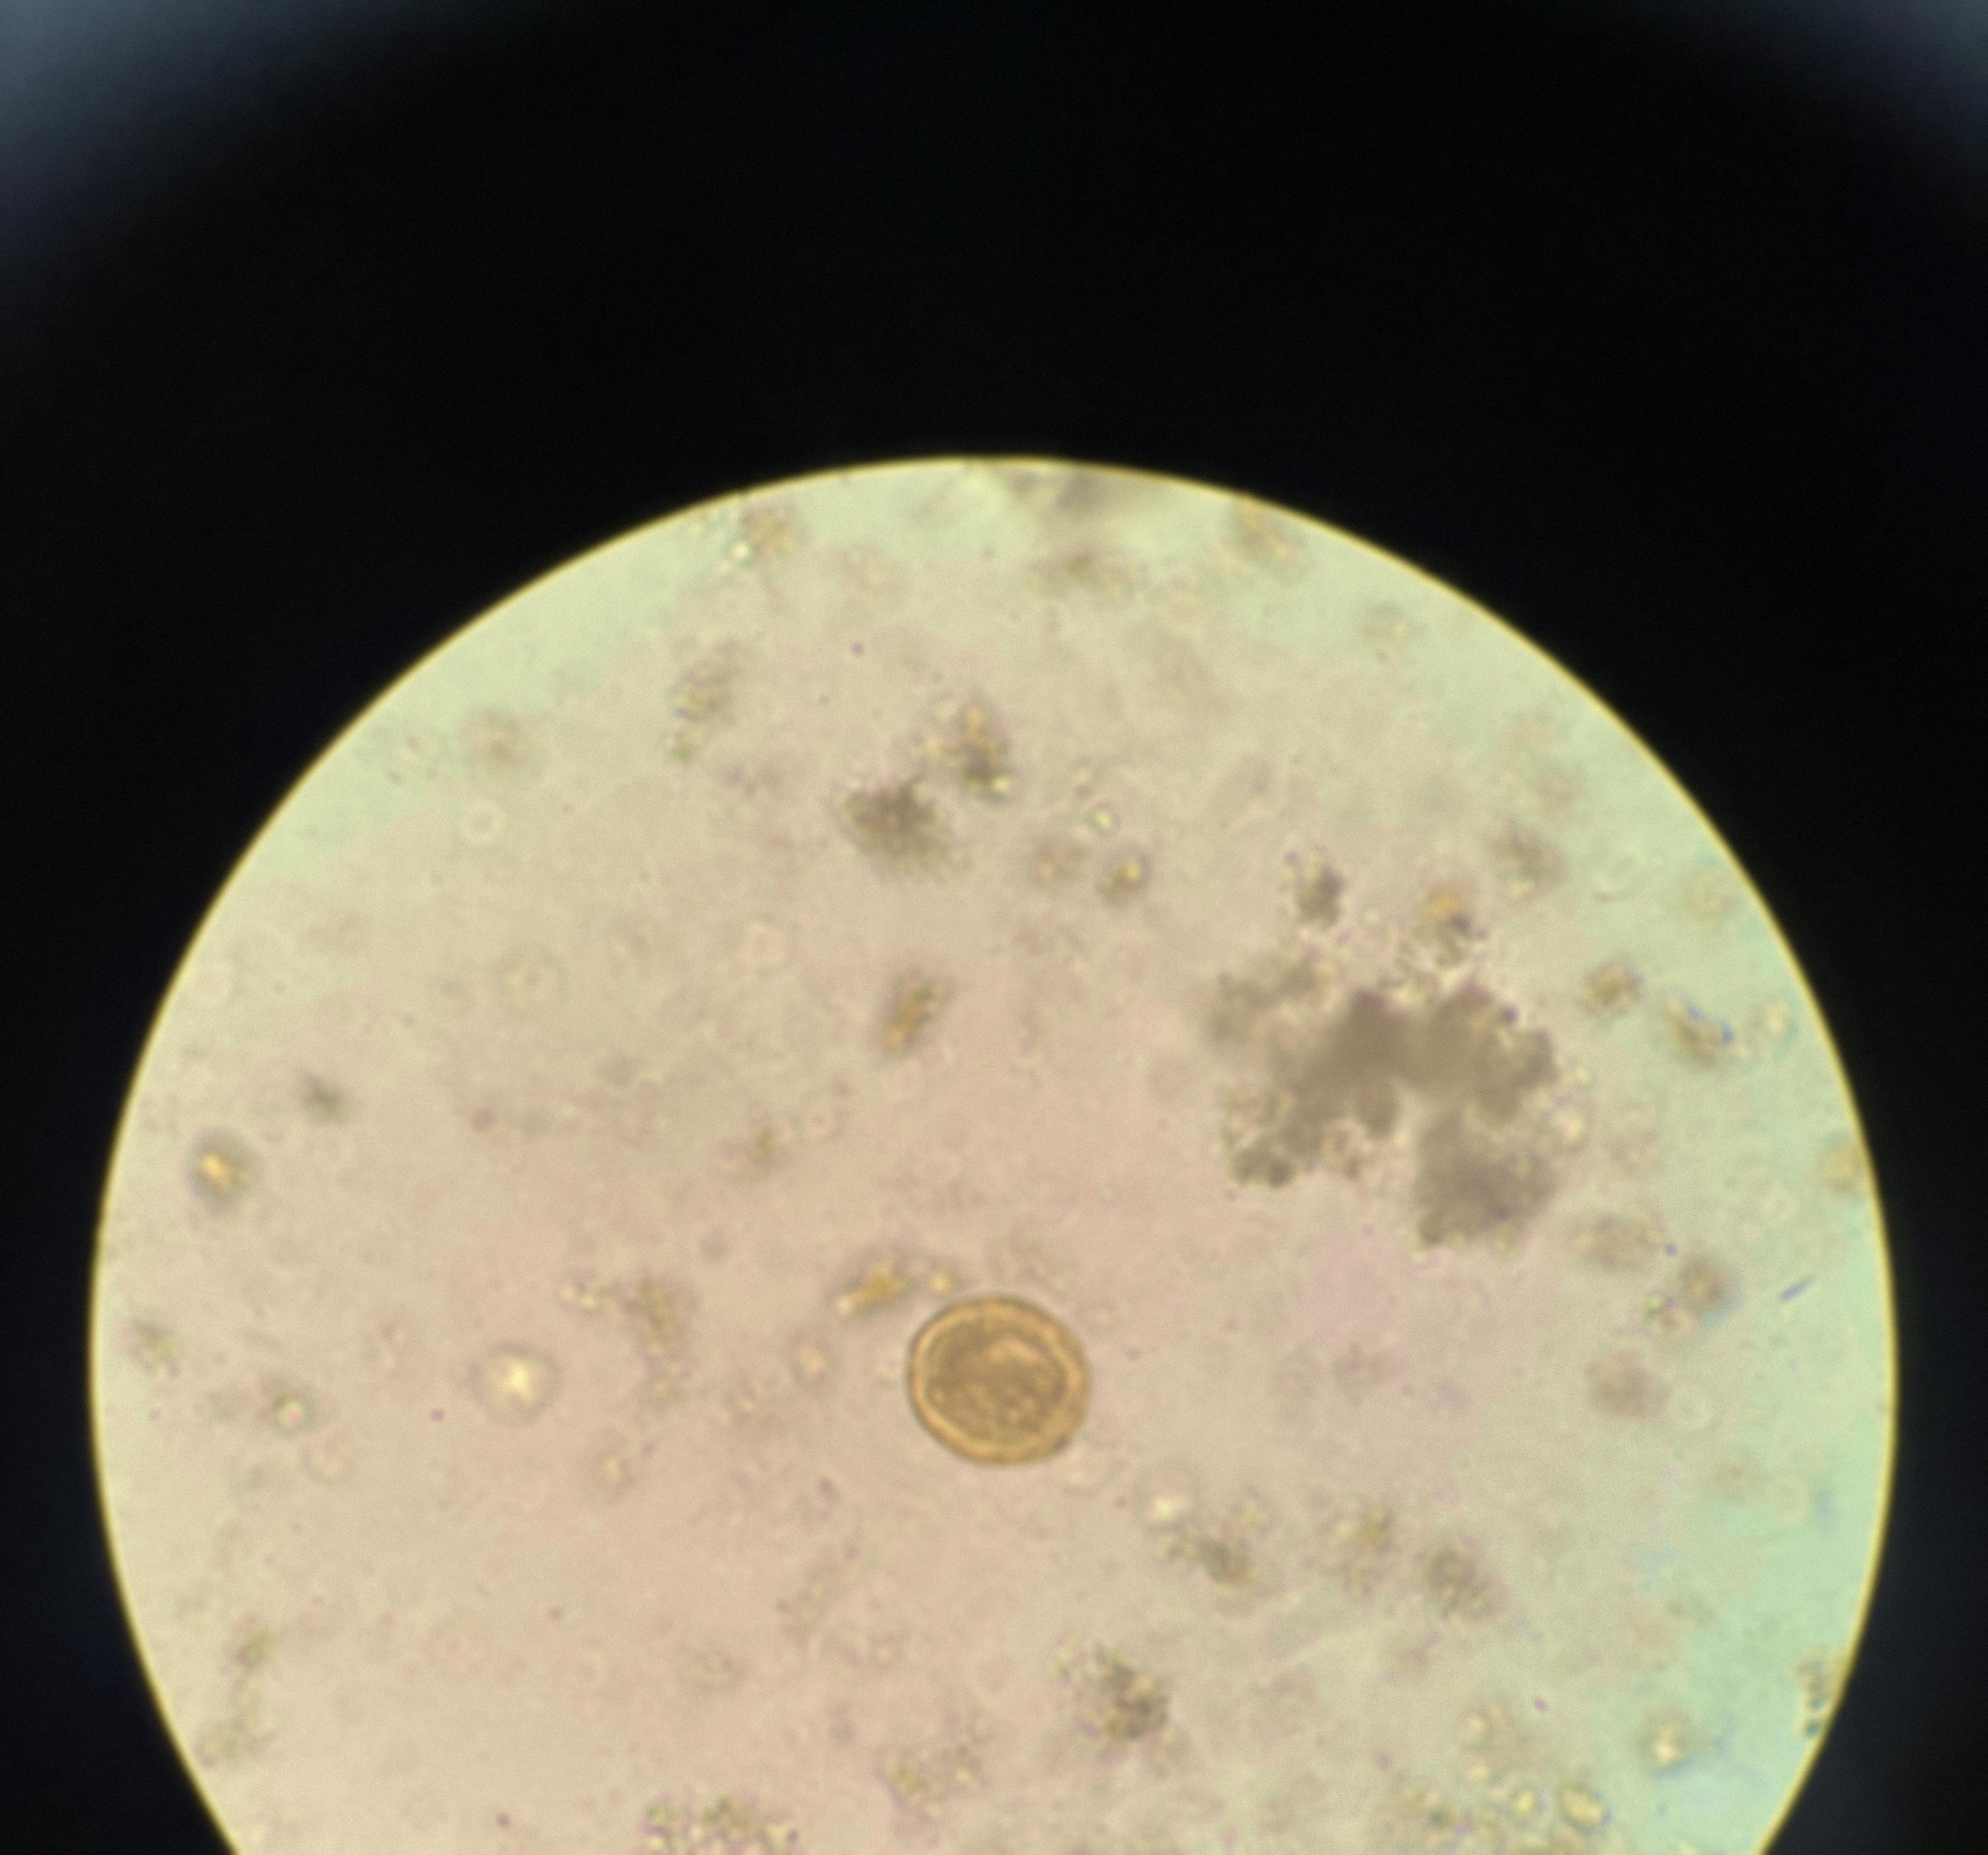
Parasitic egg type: Ascaris lumbricoides